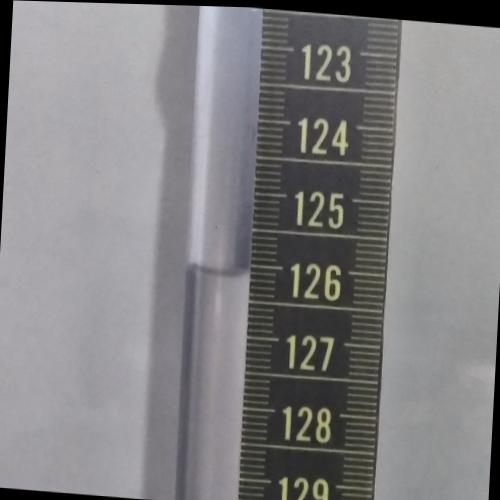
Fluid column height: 126.1 cm